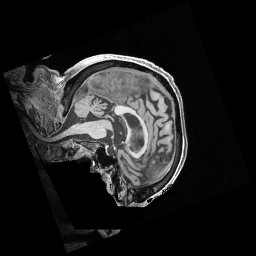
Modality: T1w
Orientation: sagittal
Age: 73
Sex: male
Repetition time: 2.4 s
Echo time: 0.00222 s